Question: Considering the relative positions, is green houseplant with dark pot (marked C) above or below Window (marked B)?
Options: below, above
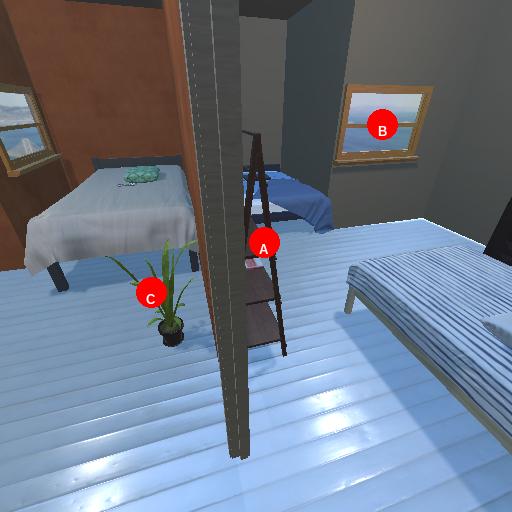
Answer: below